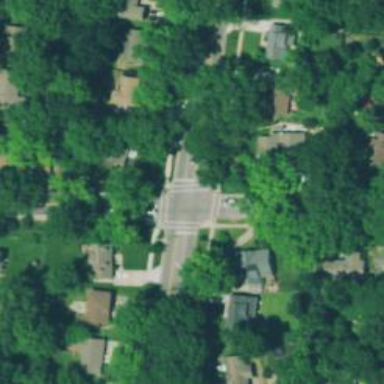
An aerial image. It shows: Solid crossing edge road marking.